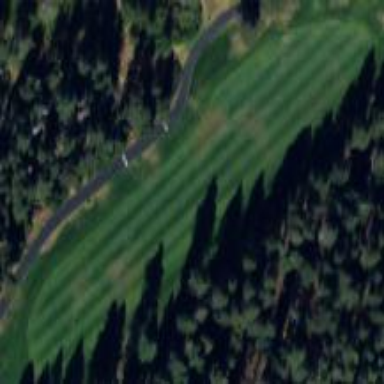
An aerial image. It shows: Golf fairway surrounded by grass.